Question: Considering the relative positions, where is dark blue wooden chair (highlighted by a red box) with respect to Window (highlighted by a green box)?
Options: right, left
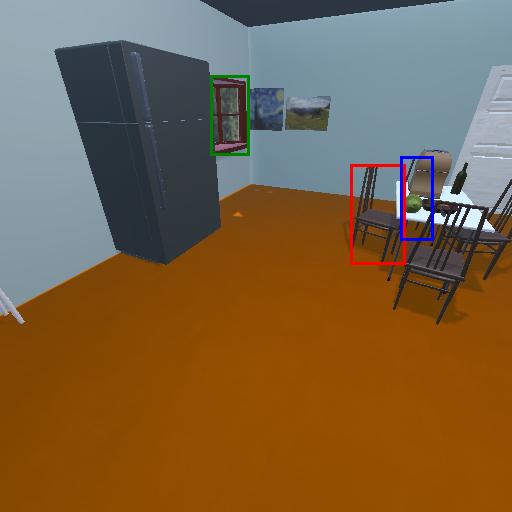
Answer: right